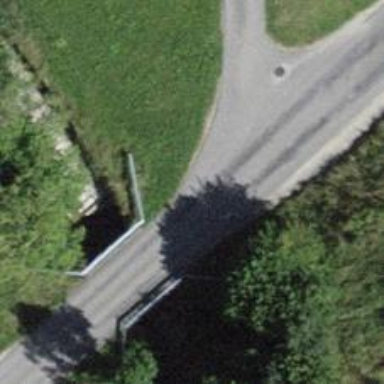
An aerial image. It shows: Unclassified road with asphalt surface running over bridge.